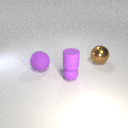
small purple rubber sphere in front of large purple rubber sphere